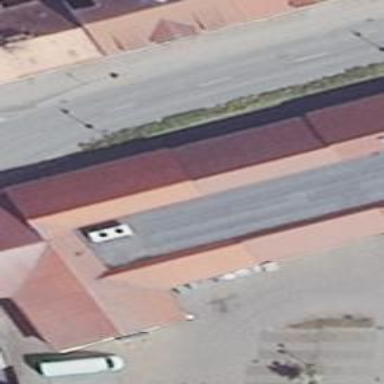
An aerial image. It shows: Retail building.